Field crop: tomato
Growth stage: 1
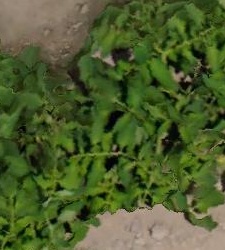
Species: tomato